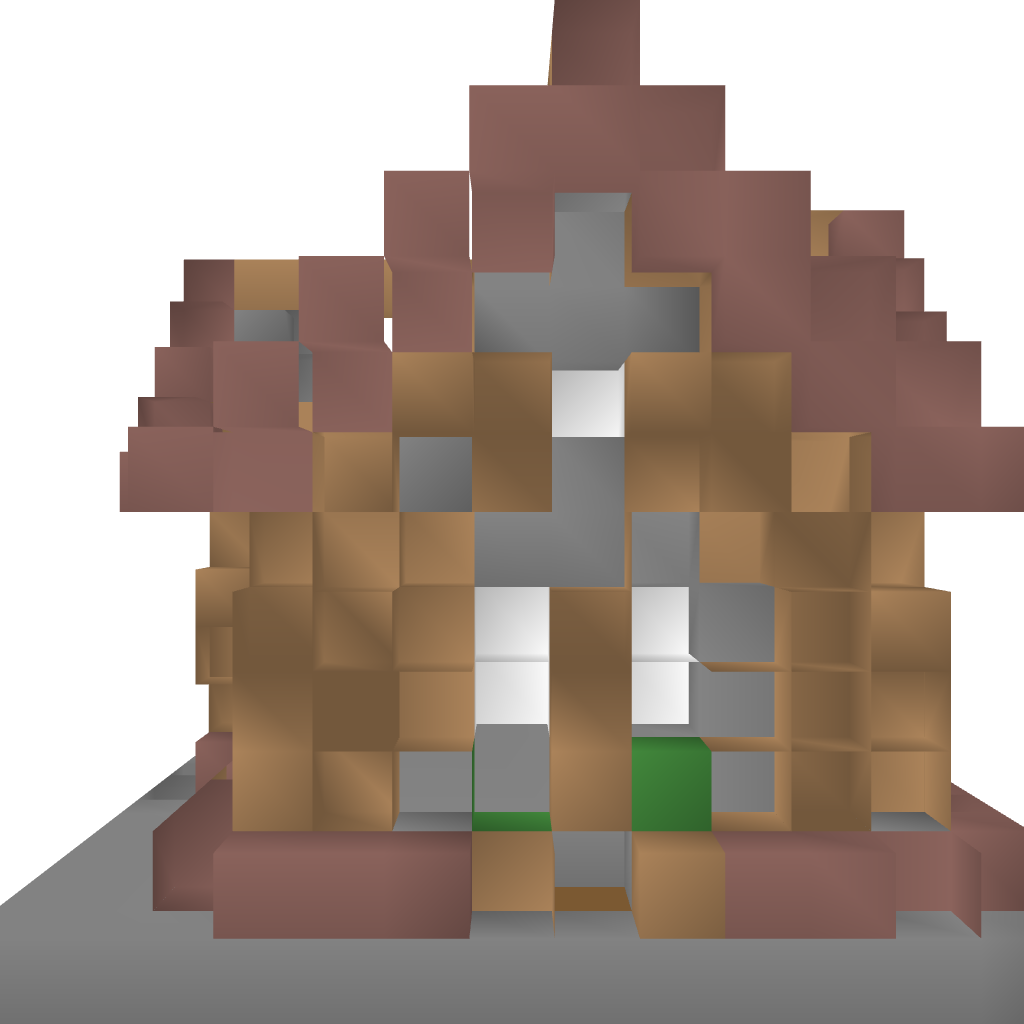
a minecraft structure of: Small Cozy House bad low quality